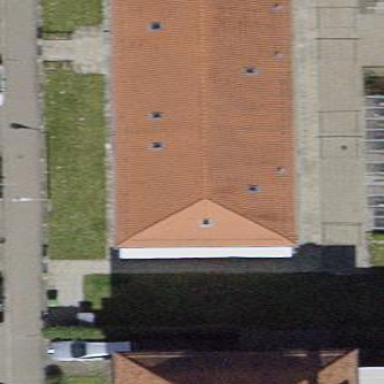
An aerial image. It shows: Apartments building with tiled roof.